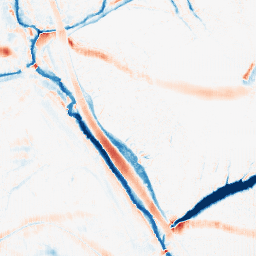
Category: morphological
Decomposition family: morphological_ellipse
Decomposition parameters: operation: average
width: 20
height: 10
Upsampling method: fft_zeropad
Upsampling parameters: scale: 8
Upsampling scale: 8